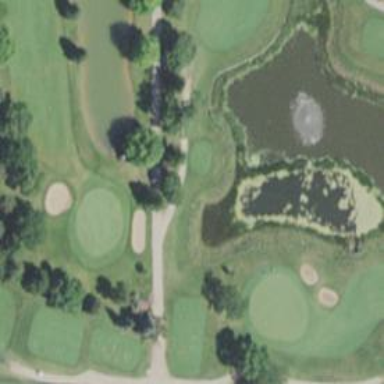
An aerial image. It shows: Pathway for golfing.